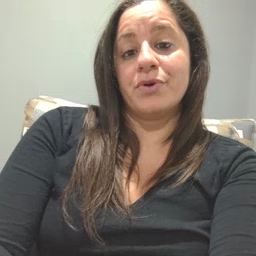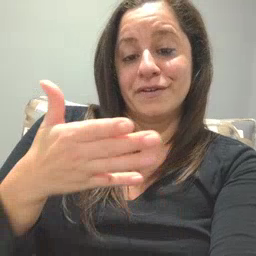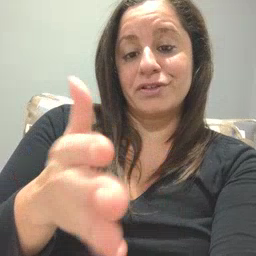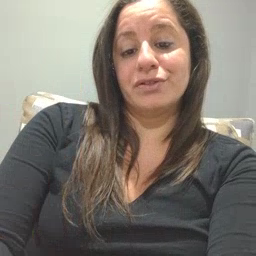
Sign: fish